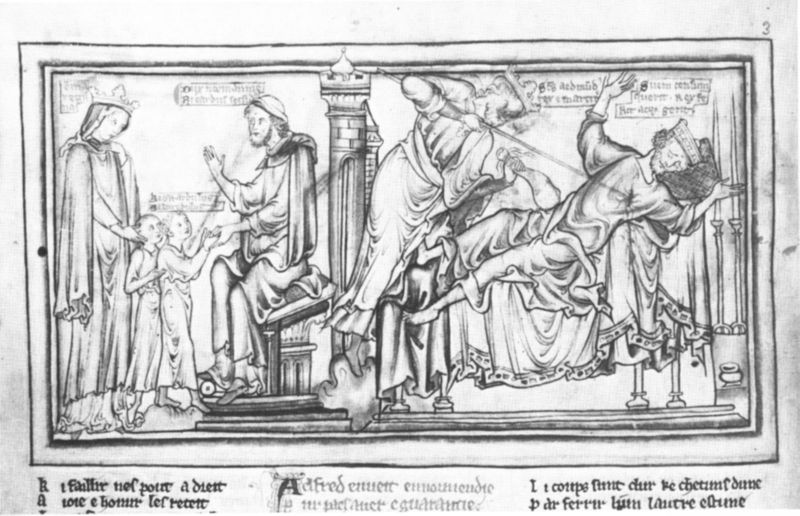
Titel: La Estoire de Seint Aedward le Rei
Institution: Cambridge, University Library
Schlagwörter: hand, mann, umhang, weiß, menschen, frau, männer, schwarz, säule, zeichnung, arm, arme, falten, mord, rahmen, tod, tot, hände, gewand, kind, krone, kinder, turm, schrift, papier, vorstellung, kaiser, könig, lanze, thron, inschrift, bett, kerzen, faltenwurf, zinnen, blut, buch, druck, radierung, seite, schwert, text, initiale, bleistift, bahre, christus, sterben, ermordung, mittelalter, segen, segnung, mönch, heiliger, königin, bedeutungsperspektive, männder, töten, dürer, maria, erstechen, mörder, stechen, buchmalerei, vergebung, rockfalten, 14. jahrhundert, mittelaleter, königsmord, vergeltung